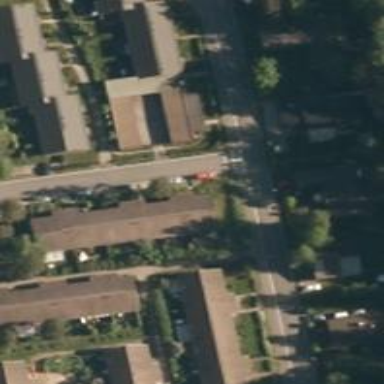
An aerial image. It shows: Asphalt cycleway.